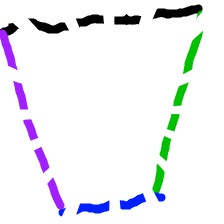
Shape: trapezoid